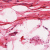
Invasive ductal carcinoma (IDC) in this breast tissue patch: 0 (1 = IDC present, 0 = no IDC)